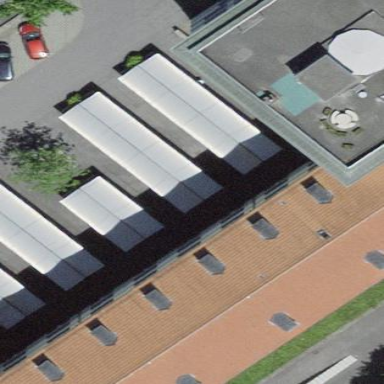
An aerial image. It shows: Bicycle parking facility.